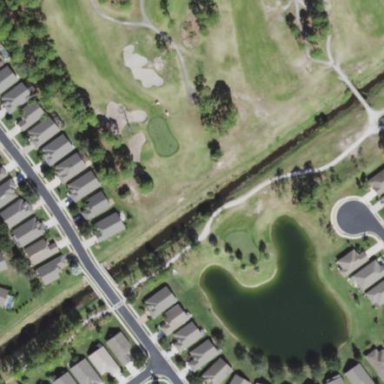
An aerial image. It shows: Retention basin in golf course water hazard surrounded by natural water.